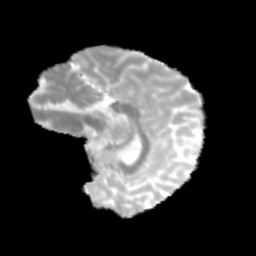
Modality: MD
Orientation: sagittal
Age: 14
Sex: female
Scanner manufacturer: siemens
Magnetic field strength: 3 T
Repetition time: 3.8 s
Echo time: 0.07 s